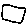
Label: square